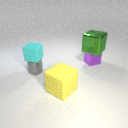
small cyan rubber cube to the left of large green metal cube